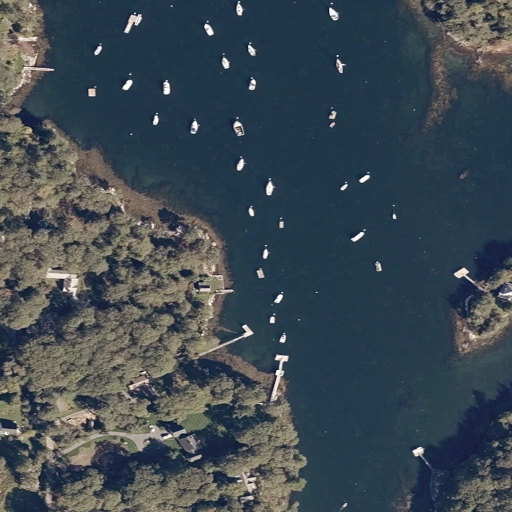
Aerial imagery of island in Maine named Gem Island containing open water, mixed forest, open development, evergreen forest, deciduous forest, woody wetlands, herbaceous wetlands, barren land, and low intensity development